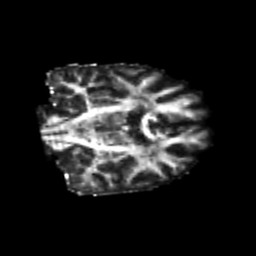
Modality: FA
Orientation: coronal
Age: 21
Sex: female
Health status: healthy
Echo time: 0.074 s